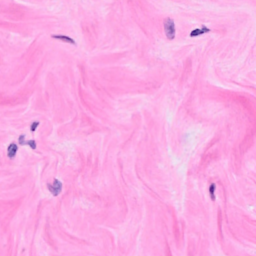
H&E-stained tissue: Breast